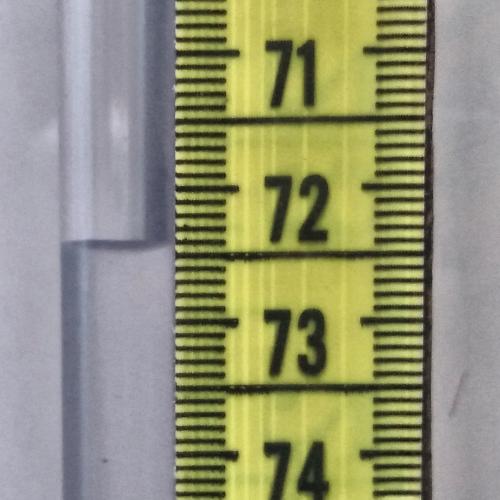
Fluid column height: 72.4 cm